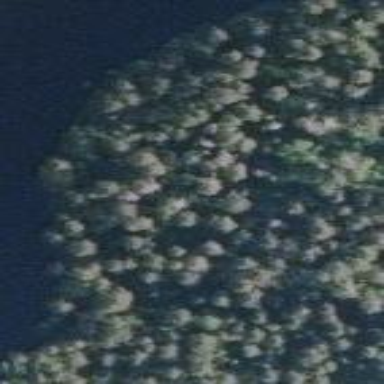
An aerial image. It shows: Forest area.